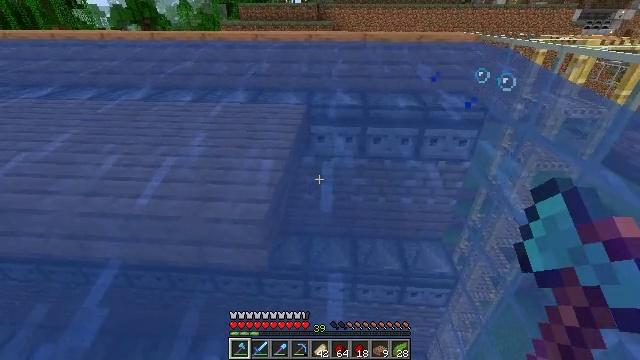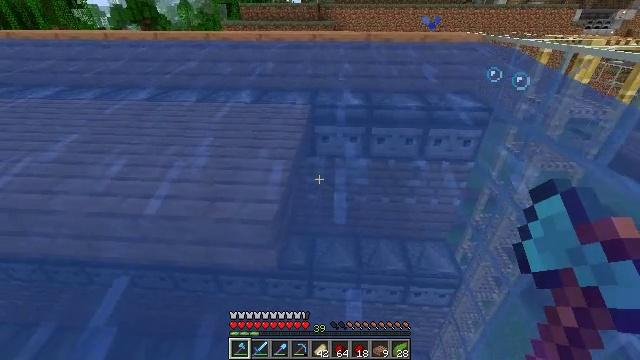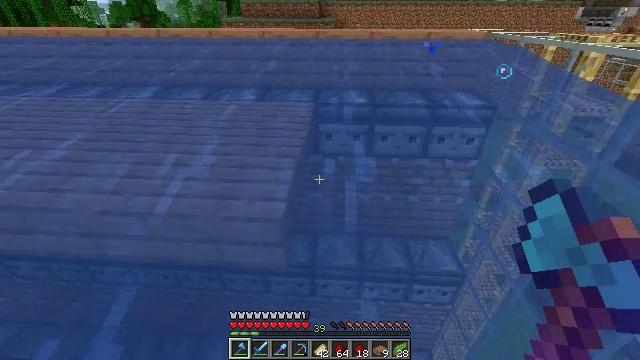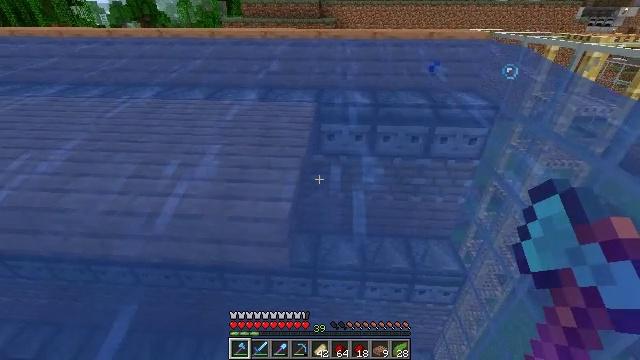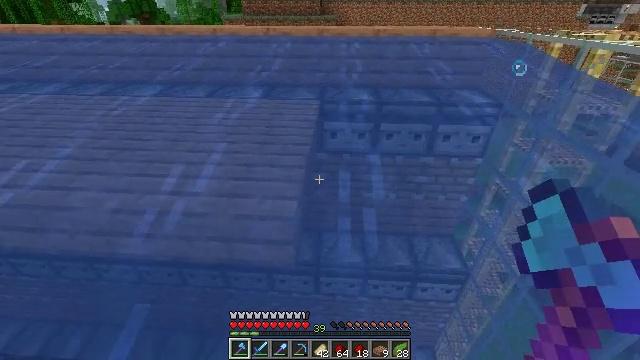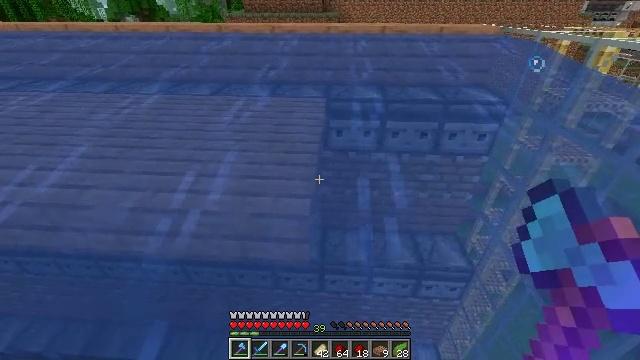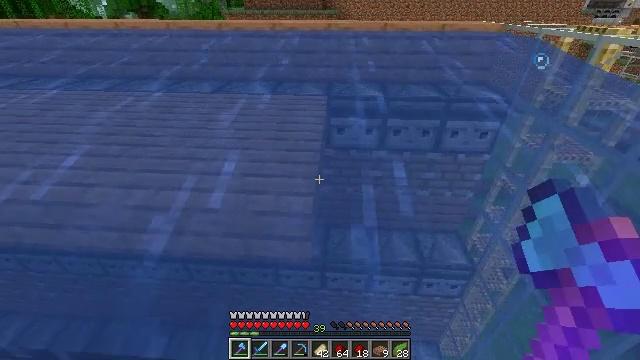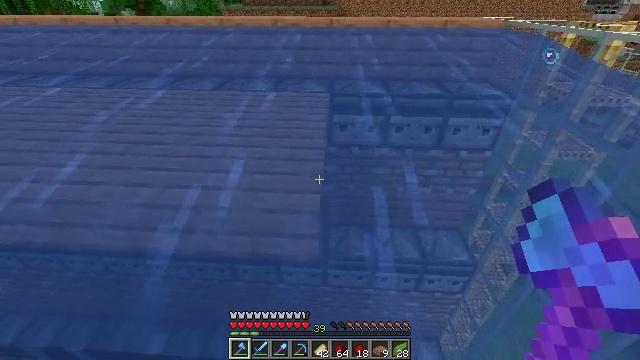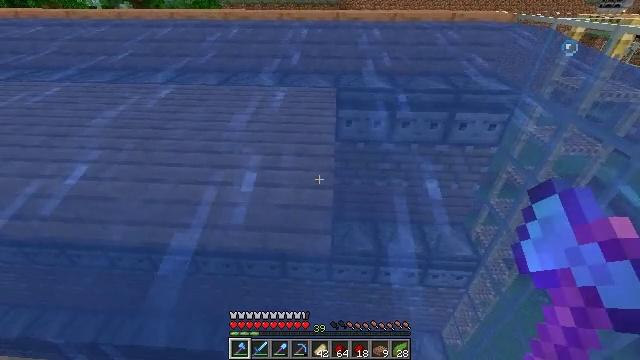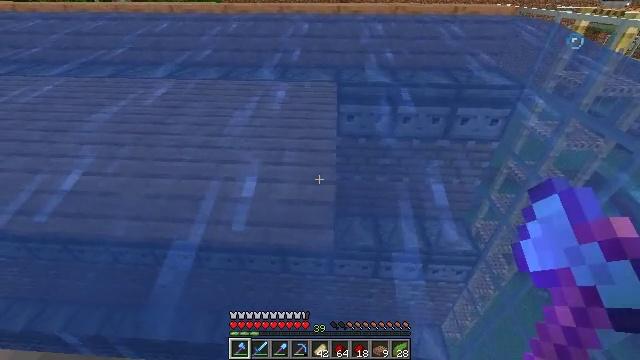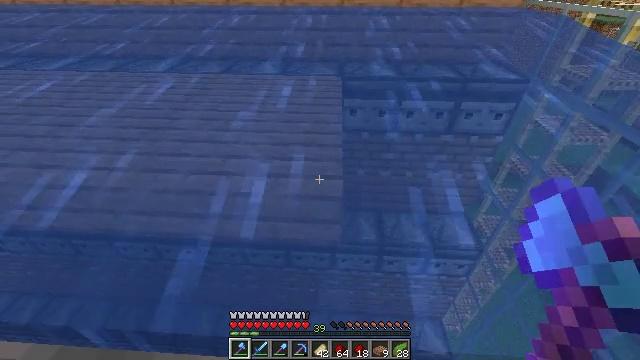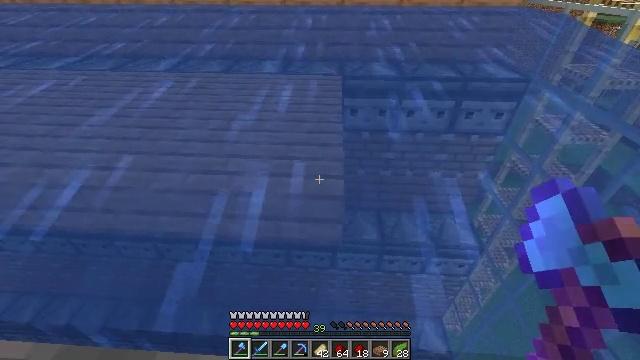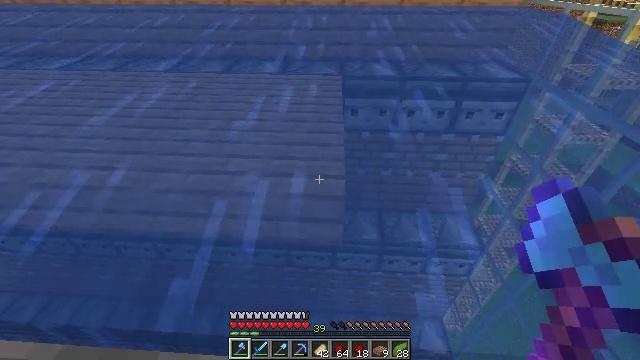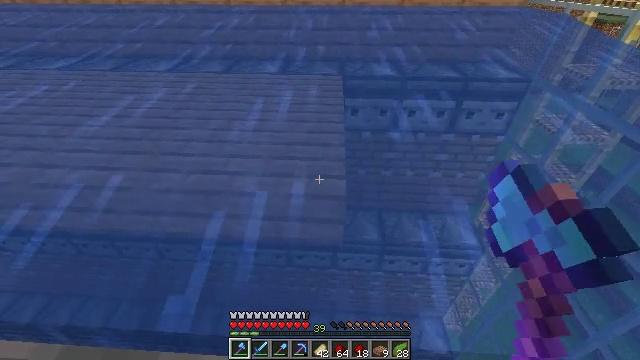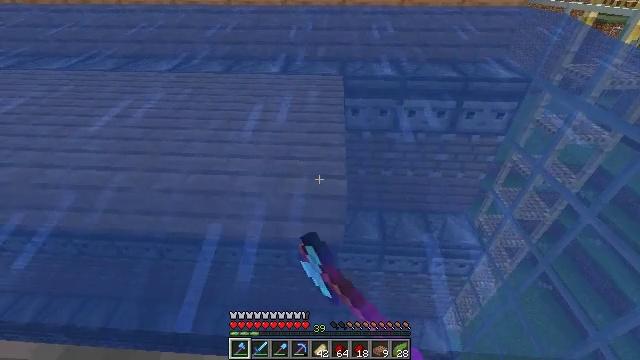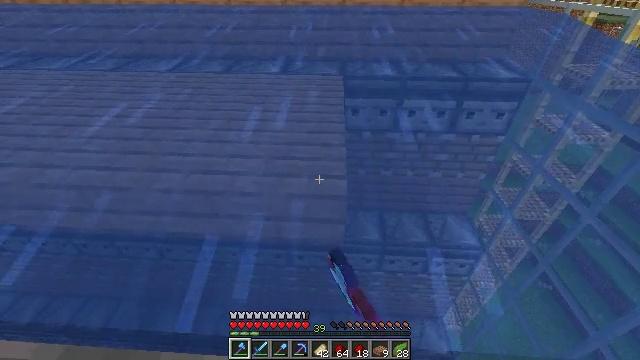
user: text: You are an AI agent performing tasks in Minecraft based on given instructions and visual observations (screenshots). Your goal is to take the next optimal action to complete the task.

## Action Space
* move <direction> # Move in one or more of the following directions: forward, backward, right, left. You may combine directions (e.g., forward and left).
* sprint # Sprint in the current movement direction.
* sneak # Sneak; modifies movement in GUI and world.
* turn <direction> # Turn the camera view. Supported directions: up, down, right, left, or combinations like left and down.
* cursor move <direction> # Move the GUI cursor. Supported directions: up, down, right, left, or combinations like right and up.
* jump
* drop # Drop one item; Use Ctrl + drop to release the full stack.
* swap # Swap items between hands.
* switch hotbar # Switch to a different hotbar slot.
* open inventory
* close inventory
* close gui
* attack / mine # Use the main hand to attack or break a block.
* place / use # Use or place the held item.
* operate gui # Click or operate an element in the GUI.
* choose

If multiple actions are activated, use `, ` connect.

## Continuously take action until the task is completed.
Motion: motion action
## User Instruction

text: Collect the jungle slab by destroying it.
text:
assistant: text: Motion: move left, sneak
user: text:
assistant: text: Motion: move left, sneak
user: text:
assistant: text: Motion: move left, sneak
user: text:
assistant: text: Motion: move left, sneak
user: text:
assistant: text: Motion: move left, sneak
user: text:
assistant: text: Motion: move left, sneak
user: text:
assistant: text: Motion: move left, sneak
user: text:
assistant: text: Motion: move left, sneak, turn down
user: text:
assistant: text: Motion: sneak, turn down
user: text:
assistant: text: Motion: sneak, turn down
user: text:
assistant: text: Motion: sneak
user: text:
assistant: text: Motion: sneak, attack / mine
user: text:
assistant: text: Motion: sneak, attack / mine
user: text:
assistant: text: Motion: sneak, attack / mine
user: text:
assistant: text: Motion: sneak, attack / mine
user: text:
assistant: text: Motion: sneak, attack / mine
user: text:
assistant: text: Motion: sneak, attack / mine
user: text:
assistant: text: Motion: sneak, attack / mine
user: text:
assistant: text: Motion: sneak, attack / mine
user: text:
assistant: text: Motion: sneak, attack / mine
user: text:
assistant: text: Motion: sneak, attack / mine
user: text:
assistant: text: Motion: sneak, attack / mine
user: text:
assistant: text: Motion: sneak, attack / mine
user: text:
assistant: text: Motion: sneak, attack / mine
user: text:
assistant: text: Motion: sneak, attack / mine
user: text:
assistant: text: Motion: move forward and move left, sneak, attack / mine
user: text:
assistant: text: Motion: move forward and move left, sneak, turn up, attack / mine
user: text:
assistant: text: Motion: move forward and move left, sneak, turn up, attack / mine
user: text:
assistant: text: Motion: move forward, sneak, turn up, attack / mine
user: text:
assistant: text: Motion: move forward, sneak, attack / mine